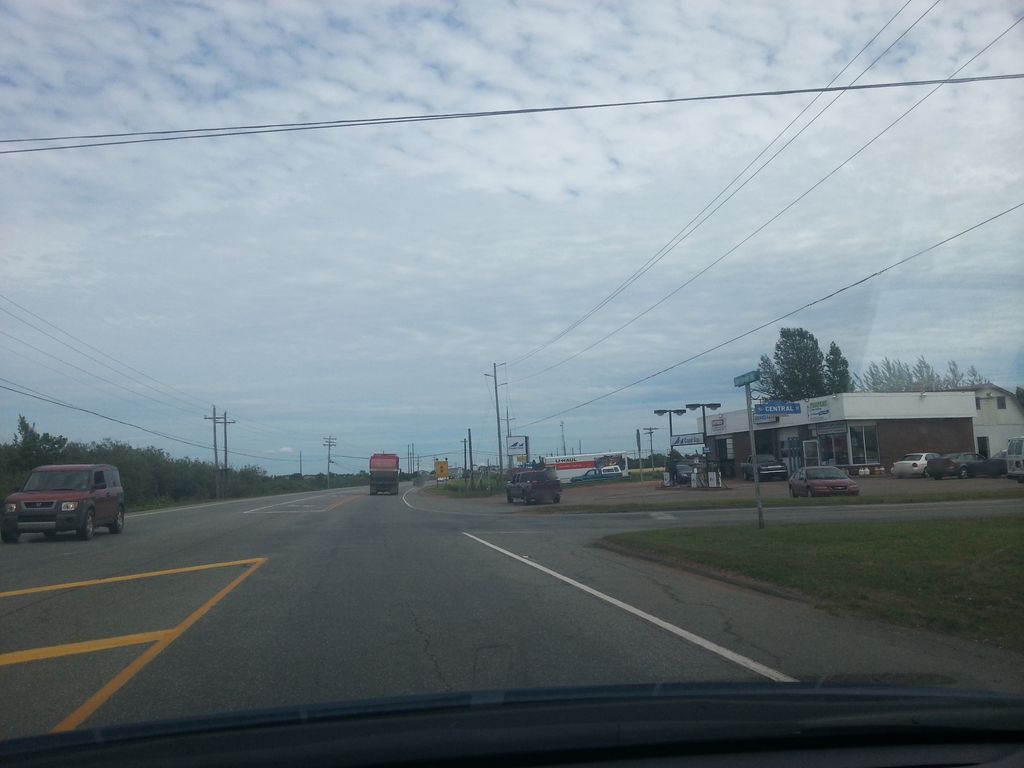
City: charlottetown